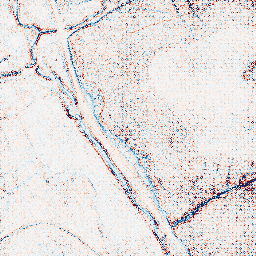
Category: edge_preserving
Decomposition family: bilateral
Decomposition parameters: d: 5
sigma_color: 100
sigma_space: 150
Upsampling method: regularized
Upsampling parameters: scale: 4
lambda_reg: 0.1
Upsampling scale: 4